Field crop: tomato
Growth stage: 2
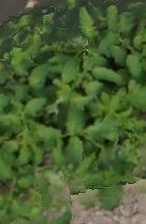
Species: tomato